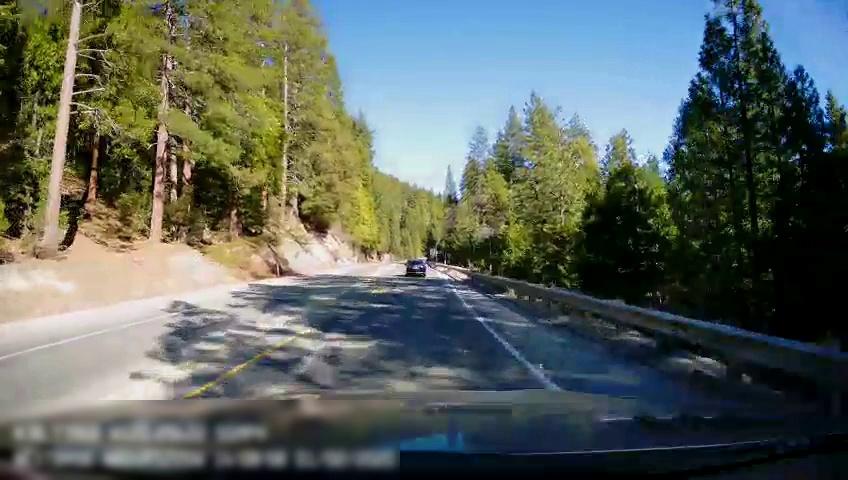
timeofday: Day
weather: Sunny
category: Drivable Space
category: Vehicles | Car
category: Lanes | Opposite Lane
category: Lanes | Current Lane
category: Lanes | Opposite Lane
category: Lanes | Current Lane